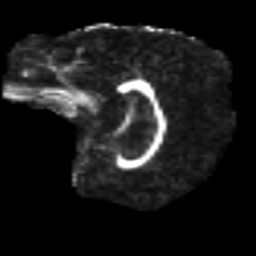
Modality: FA
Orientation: sagittal
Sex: male
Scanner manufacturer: ge
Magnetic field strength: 3 T
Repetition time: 7 s
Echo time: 0.08 s